Question: When I launch the my app sometimes I am getting the Device Alert as 'MyApp Unexpectedly Quit, Would you like to send report so we can fix the problem?':

I have integrated for getting crash reports.
Anyone suggest me, how can I resolve this.
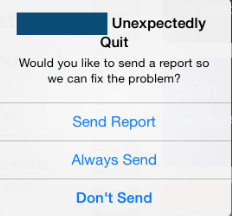
Answer: If this your own app, then you integrated the HockeyApp SDK and did not turn off crash reporting. Disable crash reporting and this alert will go away. This won't fix the underlying issue that's causing the crash though.